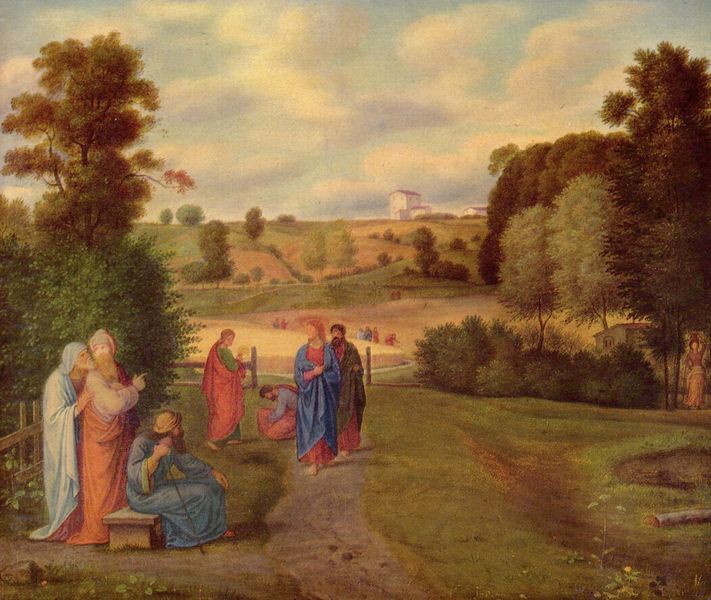
Titel: Jesus mit seinen Jüngern
Künstler: Ferdinand Olivier
Standort: Schweinfurt
Institution: Sammlung Georg Schäfer
Schlagwörter: baum, blau, blätter, gemälde, gruppe, himmel, laub, mann, schatten, umhang, weiß, wolken, bäume, frauen, grün, landschaft, menschen, ocker, sitzen, äste, braun, finger, frau, geste, hintergrund, hut, licht, männer, orange, reden, schwarz, ölbild, dach, gebäude, gras, haus, rasen, rot, weg, wiese, zaun, bart, bärte, kappe, alte, bibel, johannes, mensch, vollbart, hände, birke, feld, felder, horizont, häuser, hügel, natur, weite, zweige, busch, büsche, gatter, gehen, hütte, pfad, wege, gewand, sitzend, gewänder, paar, personen, pflanzen, rosa, wald, stock, krug, bewölkt, sommer, gehstock, stab, violett, pause, rast, bank, figuren, böschung, gefolge, zeigefinger, barbe, zeigen, bauer, antike, wandern, gewunden, knien, treffen, beten, gestus, christus, jesus, jesus christus, antik, wanderer, priester, umhänge, lokalfarben, wegrand, heilige, jünger, christ, turban, gespräche, bosquet, paysage, peinture, gläubig, wegesrand, gabelung, campagne, dessin, pilgern, erzählung, toile, apostel, chemin, baton, personnages, banc, betgang, hauzs, huashütte, pieds nus, personnage, sentier, disciples, peintrue